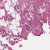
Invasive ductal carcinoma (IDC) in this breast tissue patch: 0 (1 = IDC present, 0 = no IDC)